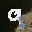
Label: 9